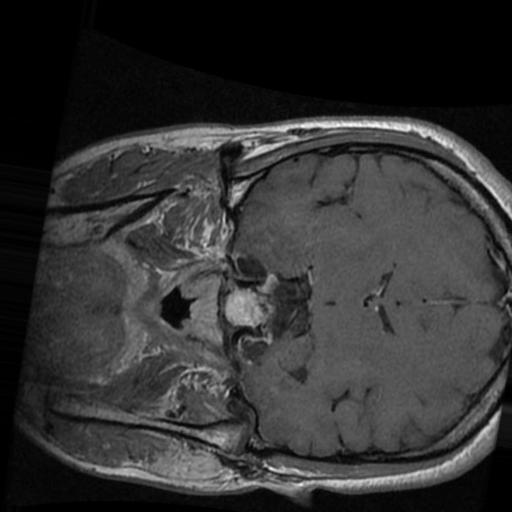
Label: brain_tumor